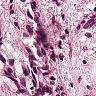
Metastatic tissue present: yes